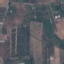
Land use / land cover class: PermanentCrop